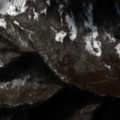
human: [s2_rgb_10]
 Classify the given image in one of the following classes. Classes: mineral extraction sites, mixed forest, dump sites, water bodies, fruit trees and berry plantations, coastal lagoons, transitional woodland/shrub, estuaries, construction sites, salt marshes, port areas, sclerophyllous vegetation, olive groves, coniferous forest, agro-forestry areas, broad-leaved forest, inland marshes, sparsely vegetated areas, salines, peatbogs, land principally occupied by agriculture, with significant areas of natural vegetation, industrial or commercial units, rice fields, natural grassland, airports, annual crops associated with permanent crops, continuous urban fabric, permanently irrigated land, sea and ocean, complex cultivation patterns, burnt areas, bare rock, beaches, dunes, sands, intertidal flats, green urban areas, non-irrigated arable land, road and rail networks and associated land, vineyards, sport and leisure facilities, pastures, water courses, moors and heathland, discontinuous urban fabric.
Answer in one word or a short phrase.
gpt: pastures, broad-leaved forest, transitional woodland/shrub